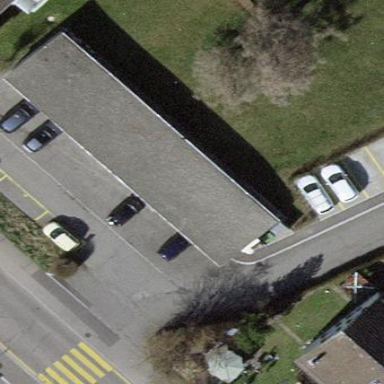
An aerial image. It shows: Group of garages.